Field crop: tomato
Growth stage: 1
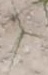
Species: cyperus